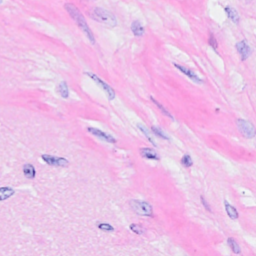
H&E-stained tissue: Breast